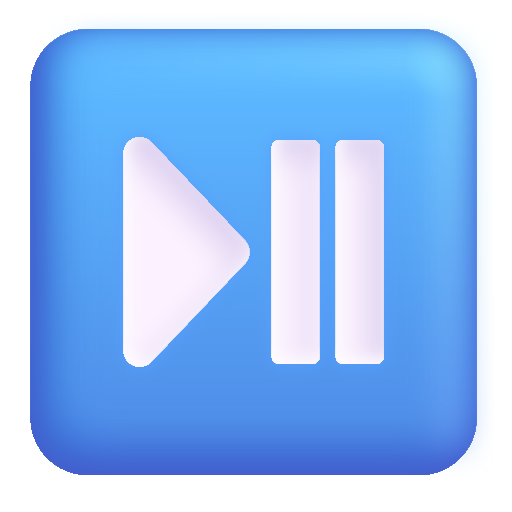
play or pause button color